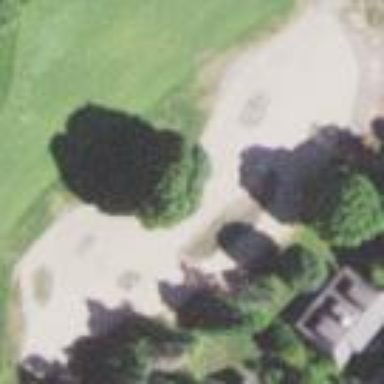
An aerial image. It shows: Sand bunker on golf course.